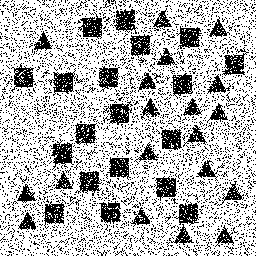
Squares: 19
Triangles: 19
Stars: 0
Total shapes: 38